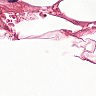
Metastatic tissue present: no